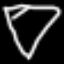
Label: diamond